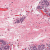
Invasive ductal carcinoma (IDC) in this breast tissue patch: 0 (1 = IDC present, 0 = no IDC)